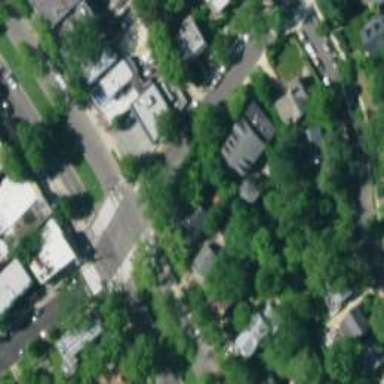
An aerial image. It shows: Neighborhood.